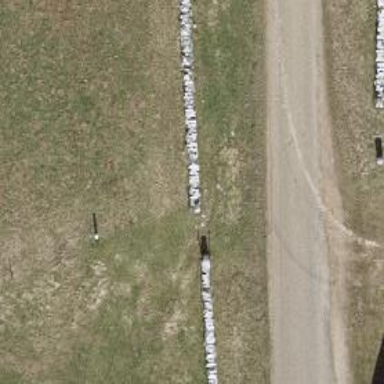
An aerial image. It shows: Wall barrier.